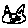
Label: cat